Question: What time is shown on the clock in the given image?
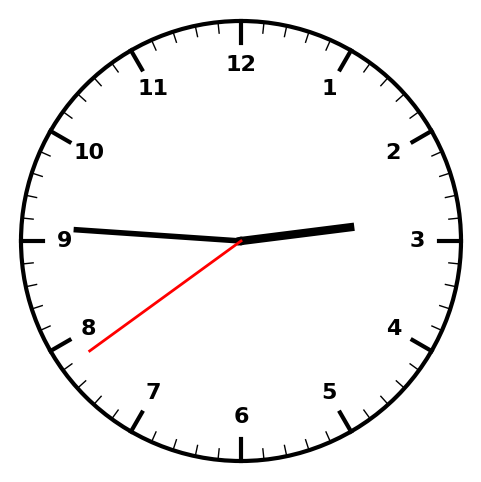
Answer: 02:45:39